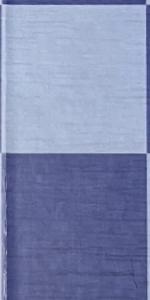
Label: Empty